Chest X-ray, PA view. Patient: 66 years old, sex F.
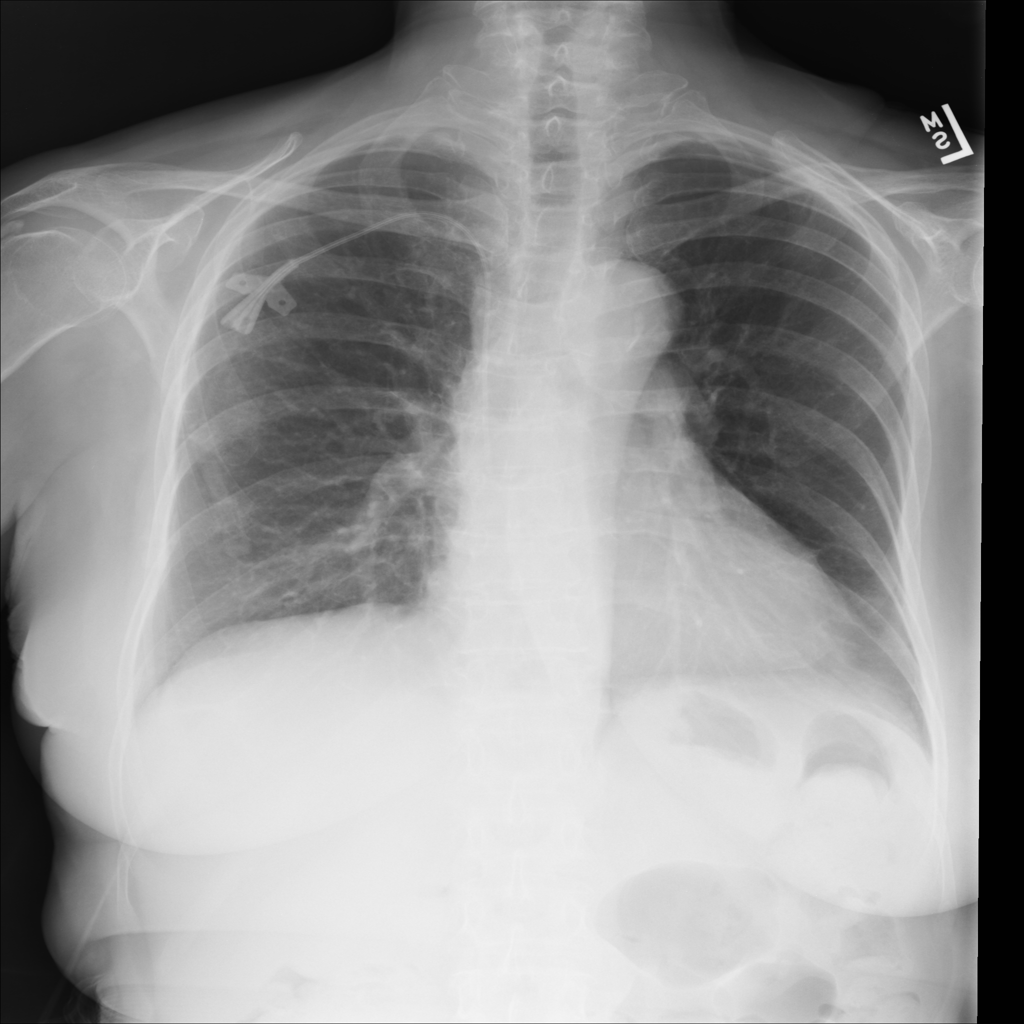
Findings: Atelectasis, Infiltration, Pleural_Thickening